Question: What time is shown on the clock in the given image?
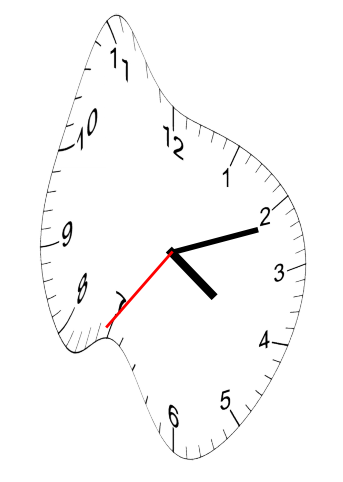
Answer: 04:11:36